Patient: sex M, age 34
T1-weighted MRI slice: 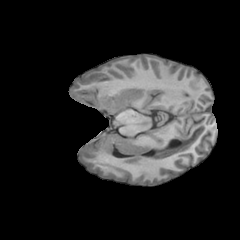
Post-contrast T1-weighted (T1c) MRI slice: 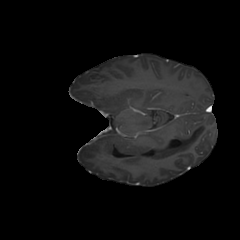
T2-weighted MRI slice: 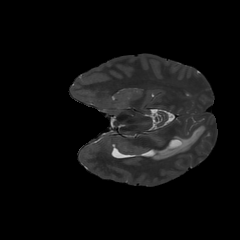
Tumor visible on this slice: no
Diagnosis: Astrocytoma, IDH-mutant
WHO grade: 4